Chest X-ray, PA view. Patient: 44 years old, sex F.
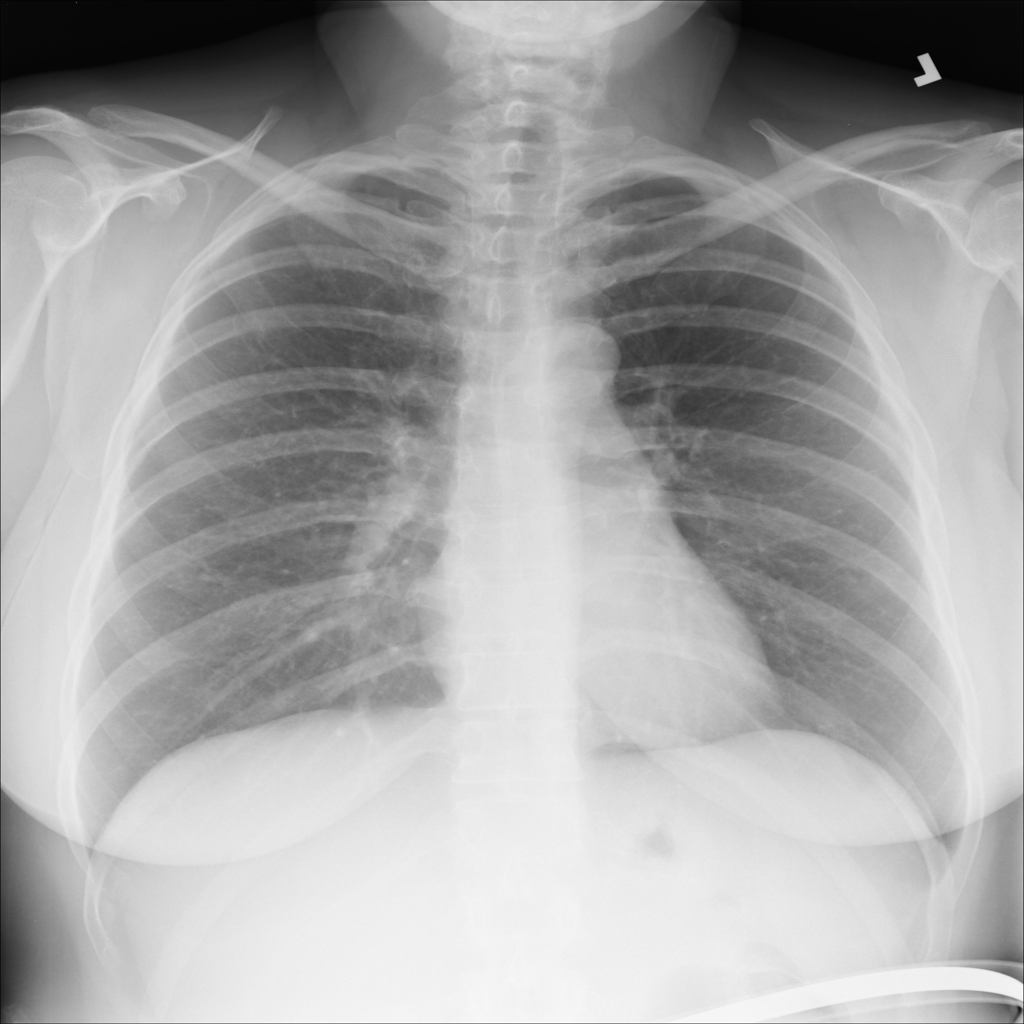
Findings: No Finding